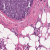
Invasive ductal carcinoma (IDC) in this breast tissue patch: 0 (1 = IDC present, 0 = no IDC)